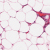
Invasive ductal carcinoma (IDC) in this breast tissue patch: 0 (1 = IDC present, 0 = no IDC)